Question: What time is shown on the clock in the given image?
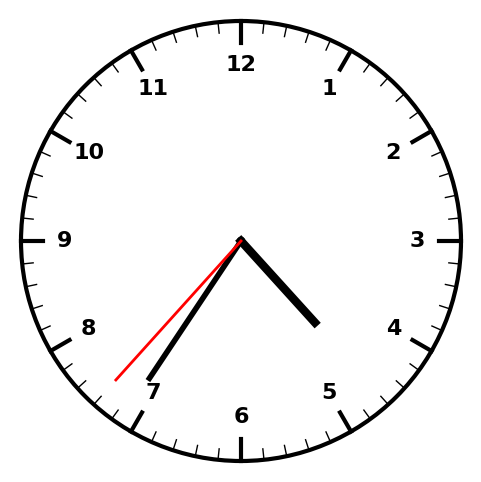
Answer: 04:35:37